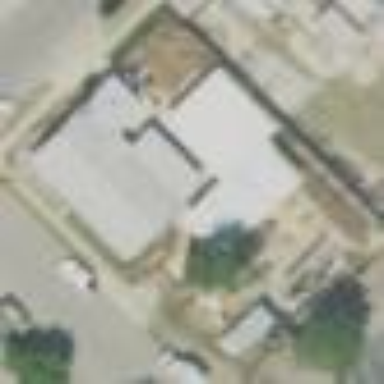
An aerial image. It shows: Bar building.